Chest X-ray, AP view. Patient: 36 years old, sex M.
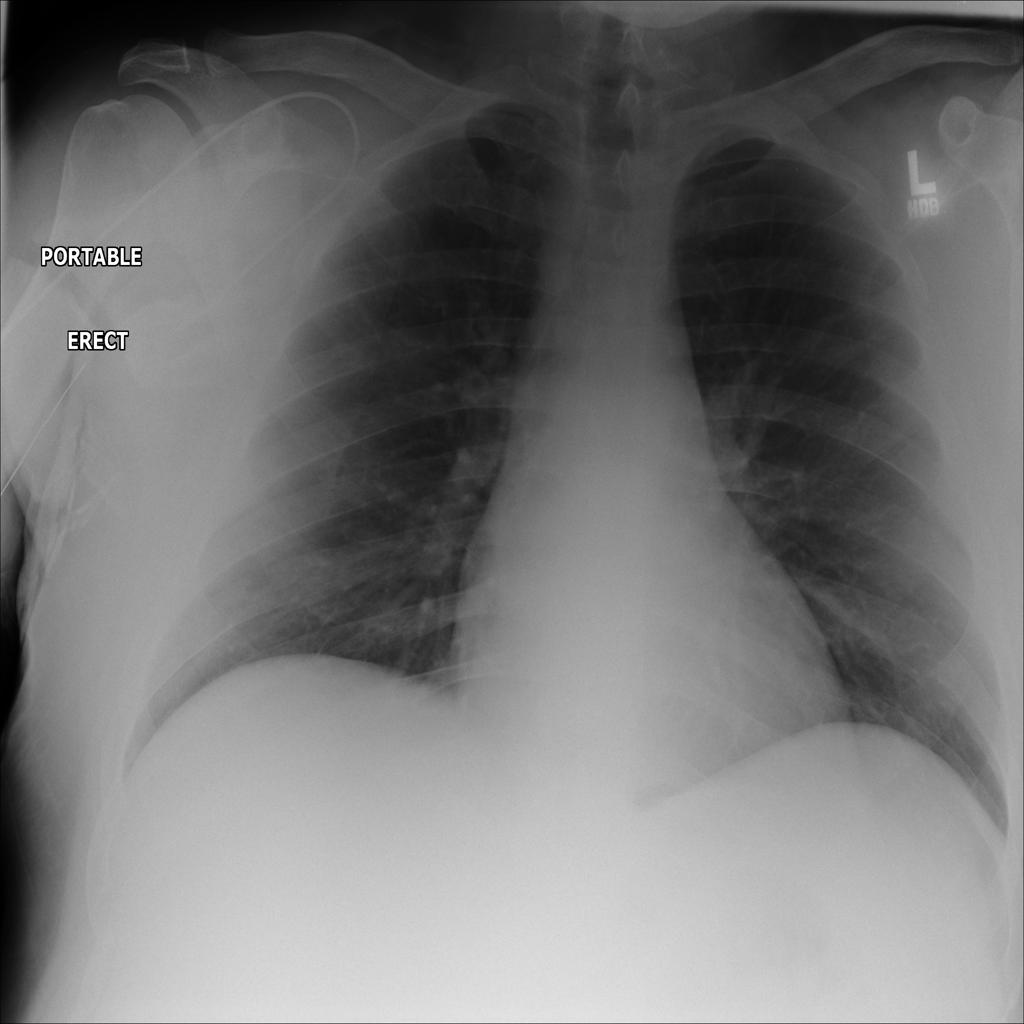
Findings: No Finding